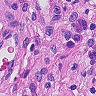
Metastatic tissue present: no